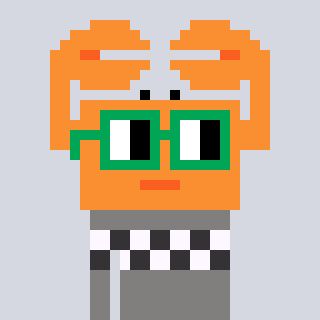
a pixel art character with square green glasses, a crab-shaped head and a bluegrey-colored body on a cool background